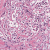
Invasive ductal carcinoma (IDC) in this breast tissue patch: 1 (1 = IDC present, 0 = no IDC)